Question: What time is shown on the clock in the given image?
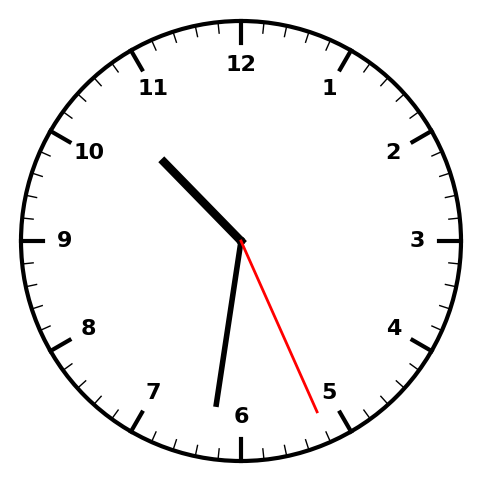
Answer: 10:31:26